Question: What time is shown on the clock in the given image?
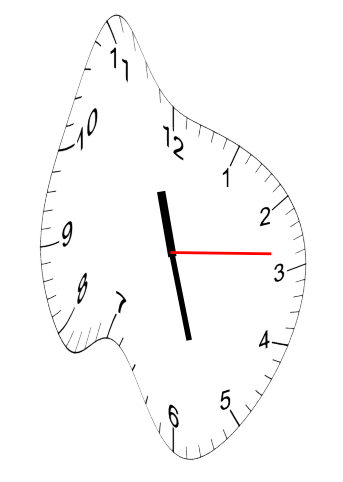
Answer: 11:27:14